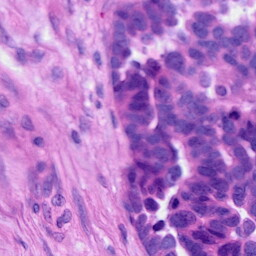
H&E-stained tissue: Ovarian